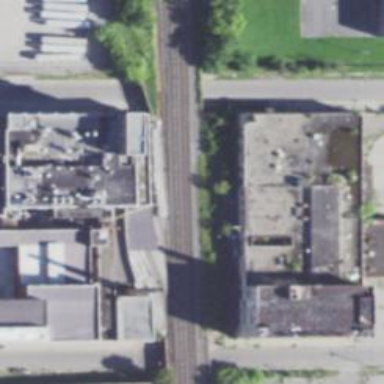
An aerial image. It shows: Railway siding on embankment.